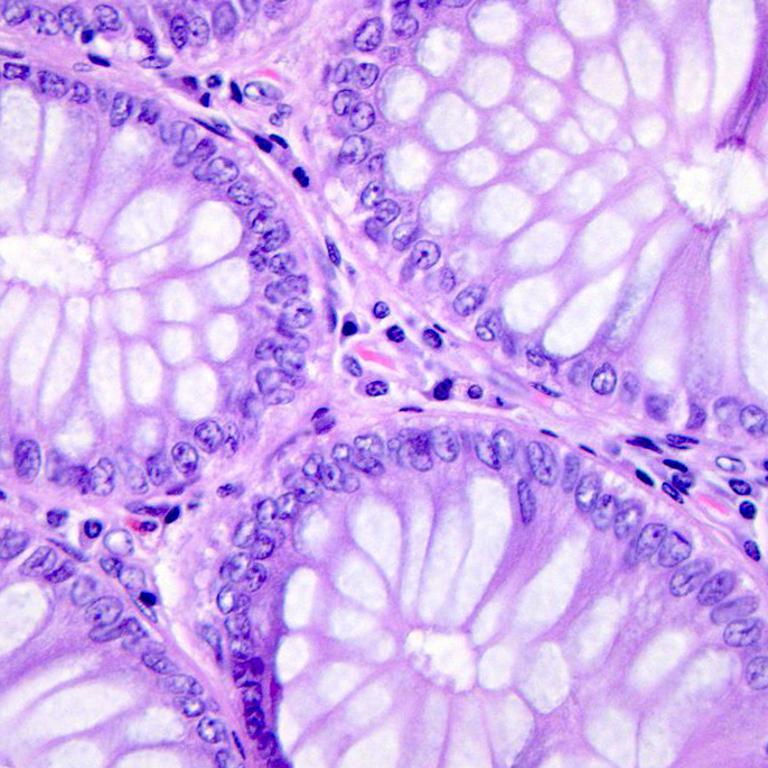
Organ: colon
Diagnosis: benign